Question: im looking to solve the problem mentioned in the title without any specific functions that may or may not exist for this[]. Something along the lines of using mostly loops.
I tought about reversing each individual row using list.reverse() and then moving the rows around but im not sure how to implement it.
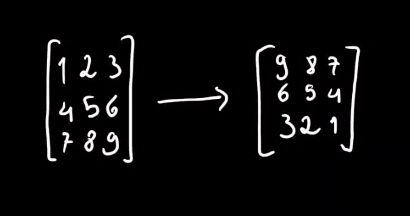
Answer: try this new realization and this will not change the original Matrix
'''
Matrix = [[1,2,3],[4,5,6],[7,8,9]]
newMatrix = []
for line in range(len(Matrix)):
newMatrix.append(sorted(Matrix[line],reverse=True))
newMatrix.reverse()
print(newMatrix)
print(Matrix)
'''
output:
'''
[[9, 8, 7], [6, 5, 4], [3, 2, 1]]
[[1, 2, 3], [4, 5, 6], [7, 8, 9]]
'''